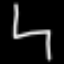
Label: chair